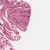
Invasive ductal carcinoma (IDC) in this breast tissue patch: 0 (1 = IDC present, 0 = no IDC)